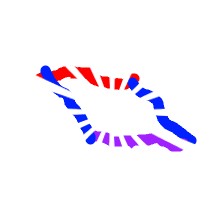
Shape: parallelogram